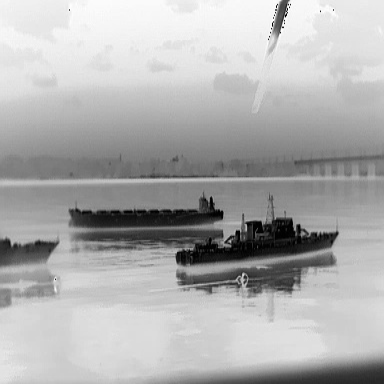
There are two warships in the infrared image.